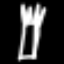
Label: fork